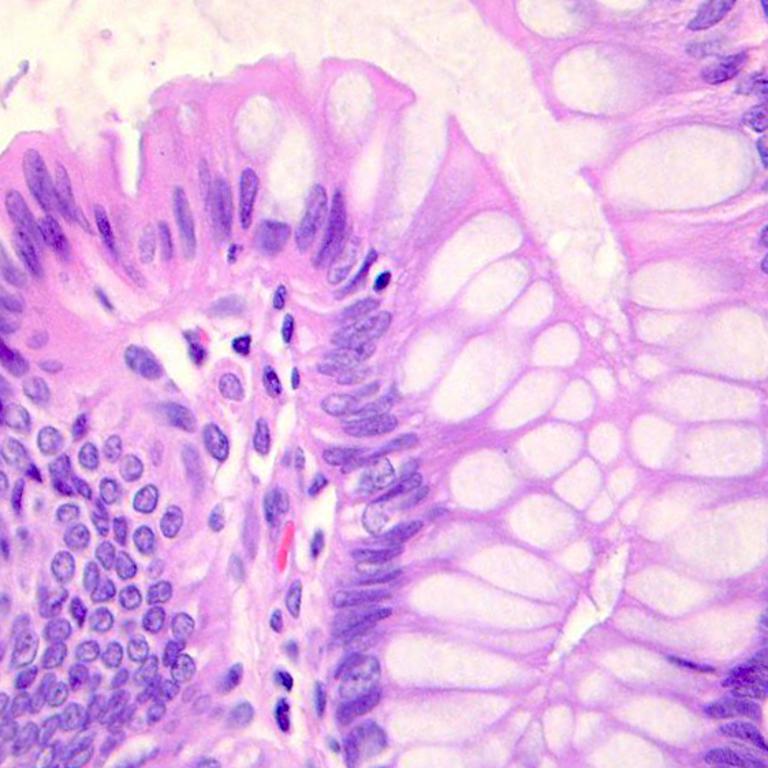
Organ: colon
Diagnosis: benign